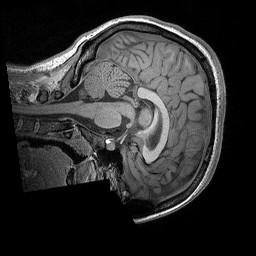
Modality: T1w
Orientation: sagittal
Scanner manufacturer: siemens
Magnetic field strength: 3 T
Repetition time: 2.3 s
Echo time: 0.00298 s